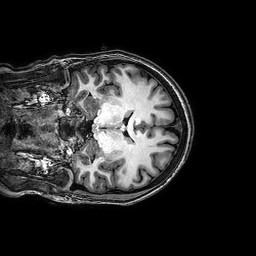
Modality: T1w
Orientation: coronal
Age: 25
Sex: male
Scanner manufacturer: philips
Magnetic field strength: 3 T
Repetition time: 0.008179 s
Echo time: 0.00374 s